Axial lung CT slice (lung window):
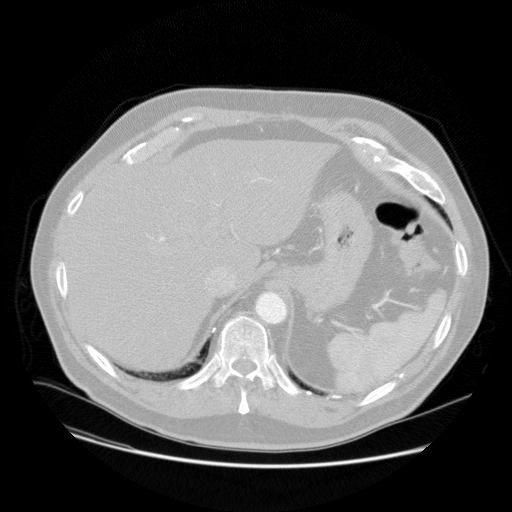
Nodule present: no